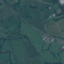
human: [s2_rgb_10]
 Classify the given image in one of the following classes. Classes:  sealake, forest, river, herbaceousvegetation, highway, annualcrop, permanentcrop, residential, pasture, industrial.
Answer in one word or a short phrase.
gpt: Pasture